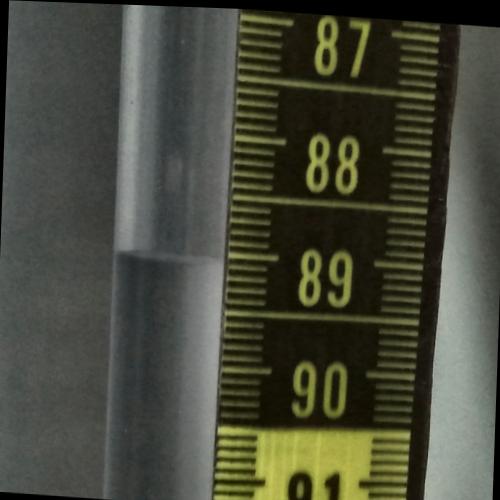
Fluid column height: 89.1 cm